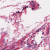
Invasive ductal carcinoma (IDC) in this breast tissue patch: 0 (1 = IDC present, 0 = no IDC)